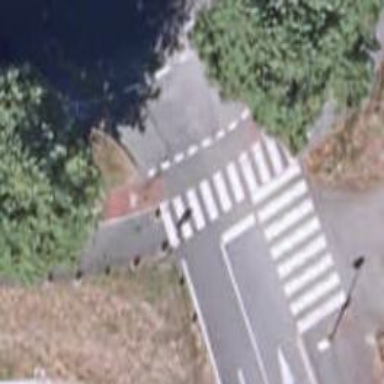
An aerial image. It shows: Uncontrolled zebra crossing on the road.